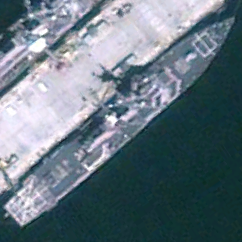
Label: destroyer